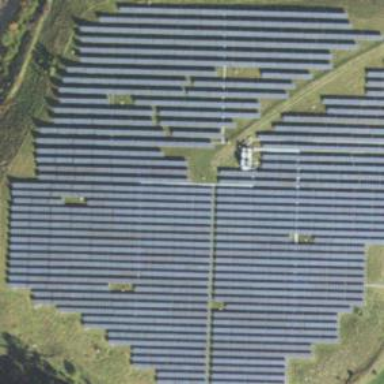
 consisting of solar photovoltaic panels."